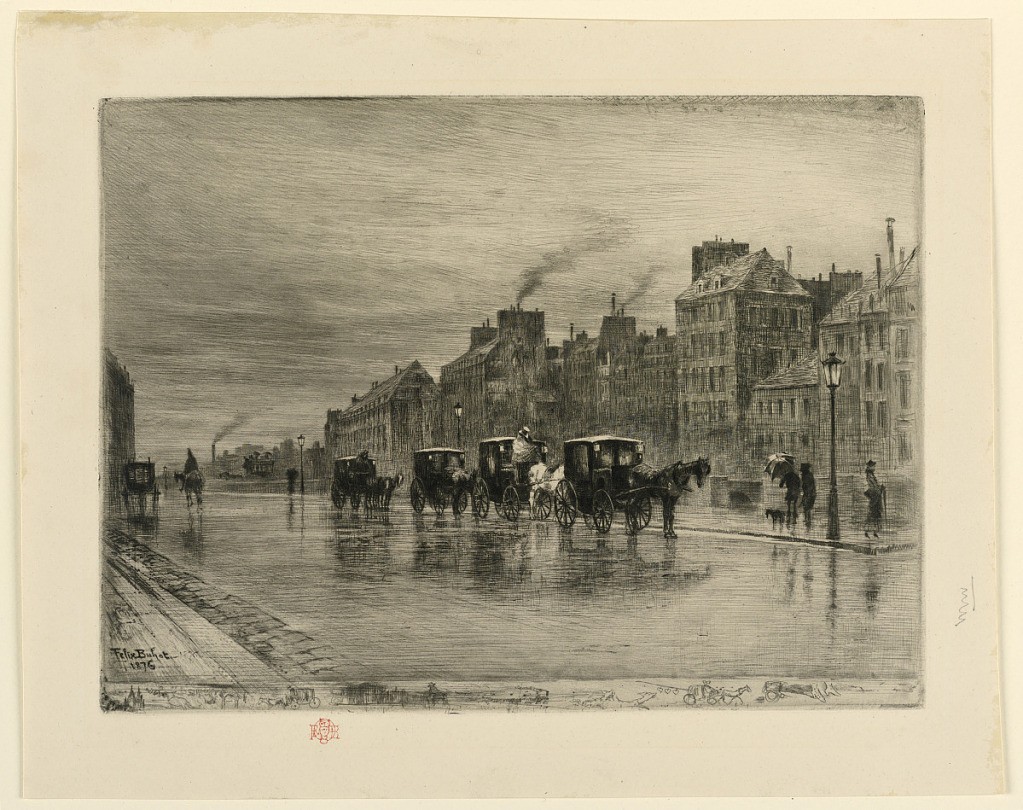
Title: The cab stand
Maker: Félix Hilaire Buhot, French, 1847–1898
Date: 1876
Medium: Etching and drypoint in black ink on paper
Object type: Print
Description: Horizontal rectangle. The panorama of a street scene on a rainy evening. A row of buildings with a group of four horse-and-carriages halted before them. Pedestrians near a street-lamp, right.